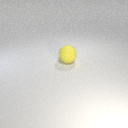
large yellow rubber sphere